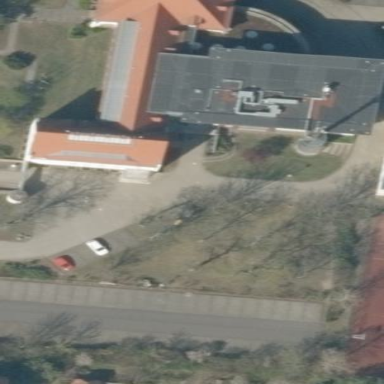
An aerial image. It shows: School building.